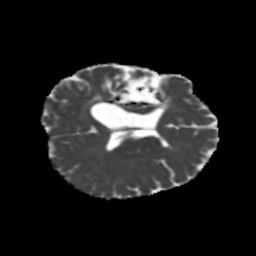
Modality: MD
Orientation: axial
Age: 44
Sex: female
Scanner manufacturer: siemens
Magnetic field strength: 3 T
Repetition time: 5.25 s
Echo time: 0.08 s